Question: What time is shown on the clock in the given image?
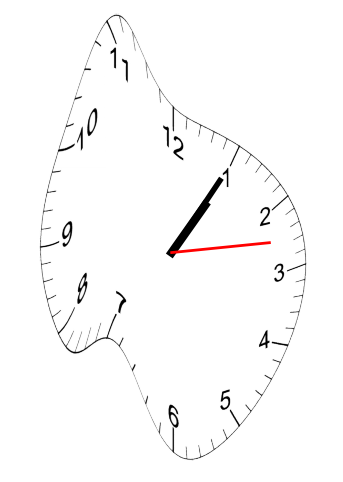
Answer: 01:05:13